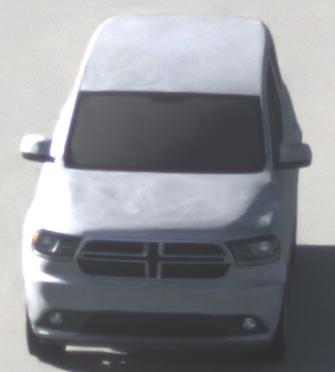
Make: Dodge
Model: Durango
Detailed model: Gen. 3
Model produced from: 2010
Doors: 5
Color: white
Road condition: dry road
Daytime: morning or afternoon
Contrast: low contrast